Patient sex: F
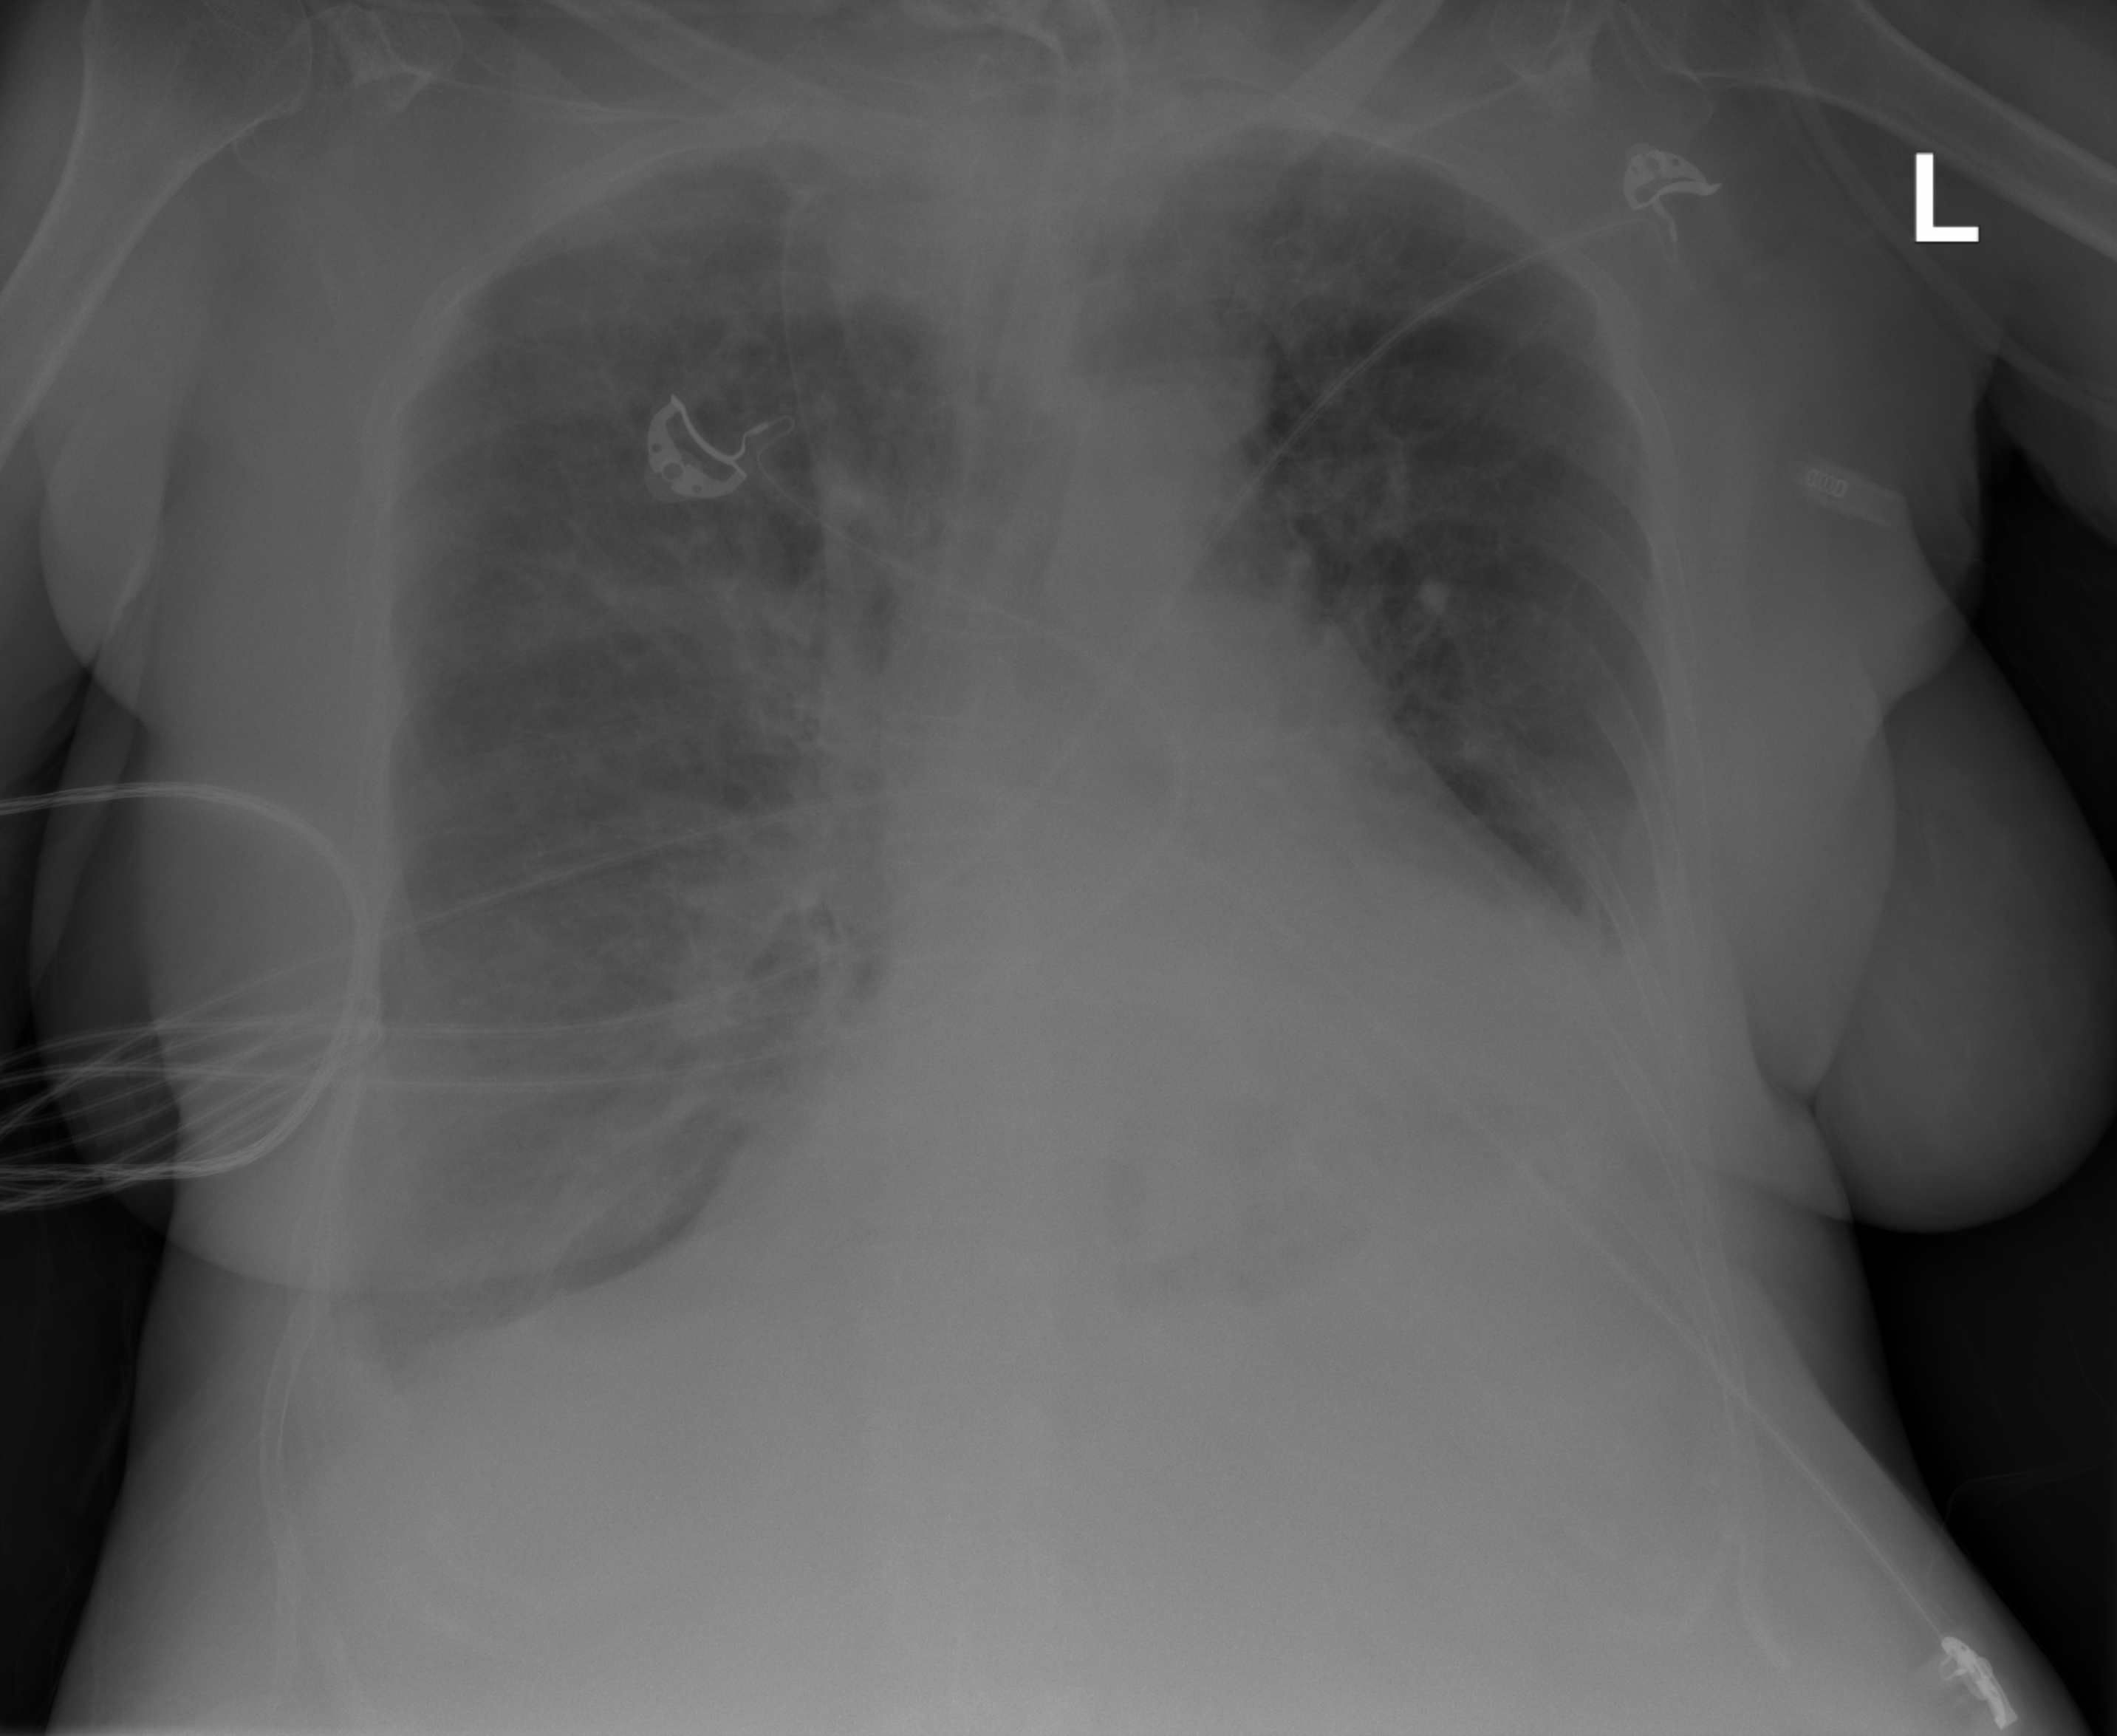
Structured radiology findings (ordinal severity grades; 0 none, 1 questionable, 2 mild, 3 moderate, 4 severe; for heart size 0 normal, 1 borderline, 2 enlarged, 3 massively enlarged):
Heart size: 2
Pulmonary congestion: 2
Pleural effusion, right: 1
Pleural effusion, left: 2
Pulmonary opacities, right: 2
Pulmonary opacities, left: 2
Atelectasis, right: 2
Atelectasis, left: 2